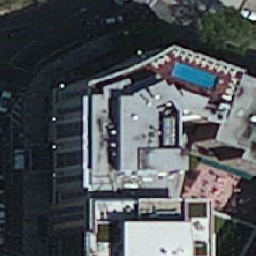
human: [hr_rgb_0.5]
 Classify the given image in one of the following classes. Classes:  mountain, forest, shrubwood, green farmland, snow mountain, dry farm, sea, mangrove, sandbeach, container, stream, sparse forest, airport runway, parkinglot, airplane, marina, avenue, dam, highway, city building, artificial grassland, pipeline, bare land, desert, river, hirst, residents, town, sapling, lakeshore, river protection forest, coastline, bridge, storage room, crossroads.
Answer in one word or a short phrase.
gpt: city building